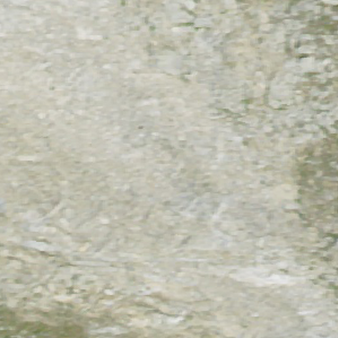
Label: other